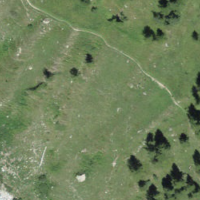
EUNIS habitat code: 26
Species observed at this site:
Aglais urticae
Marmota marmota